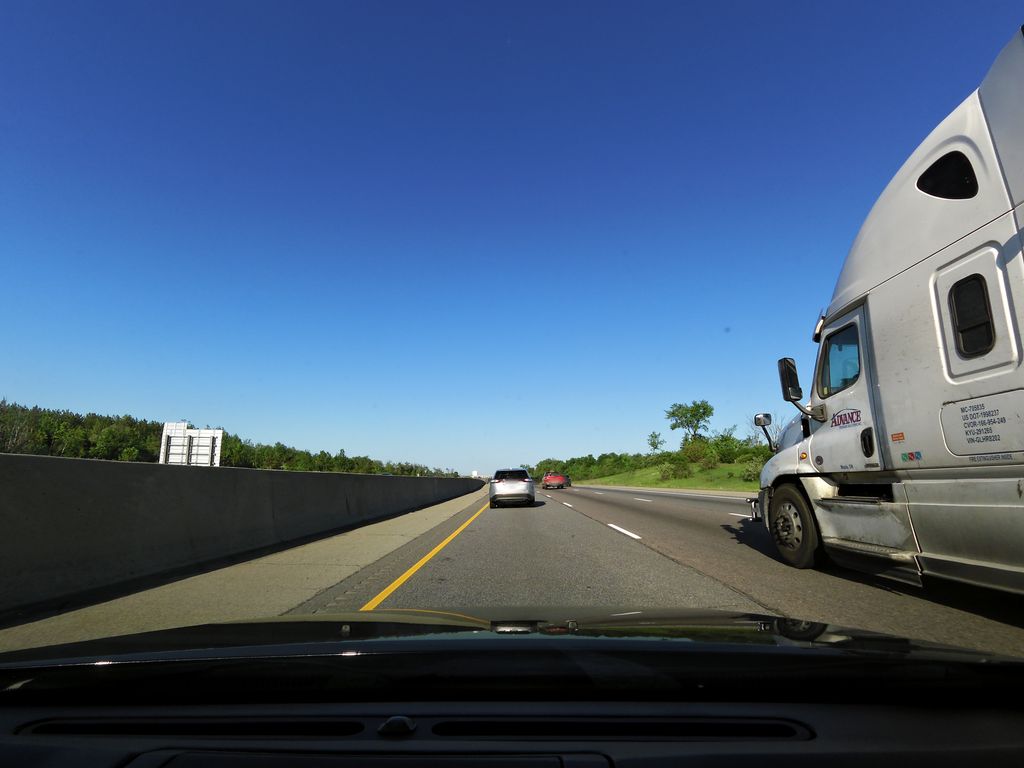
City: kitchener-waterloo